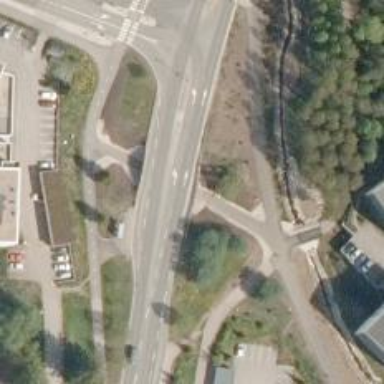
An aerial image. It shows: Asphalt cycleway designated as connection route.